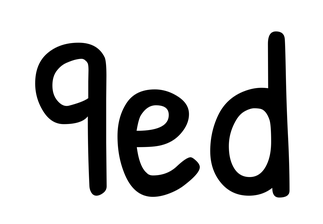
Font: PatrickHand-Regular